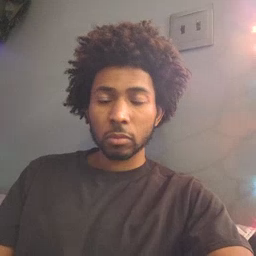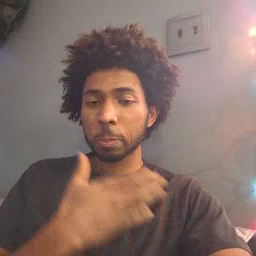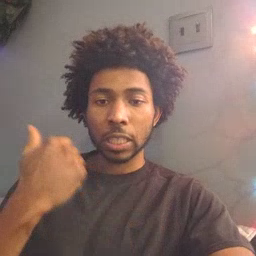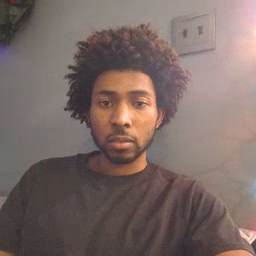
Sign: better